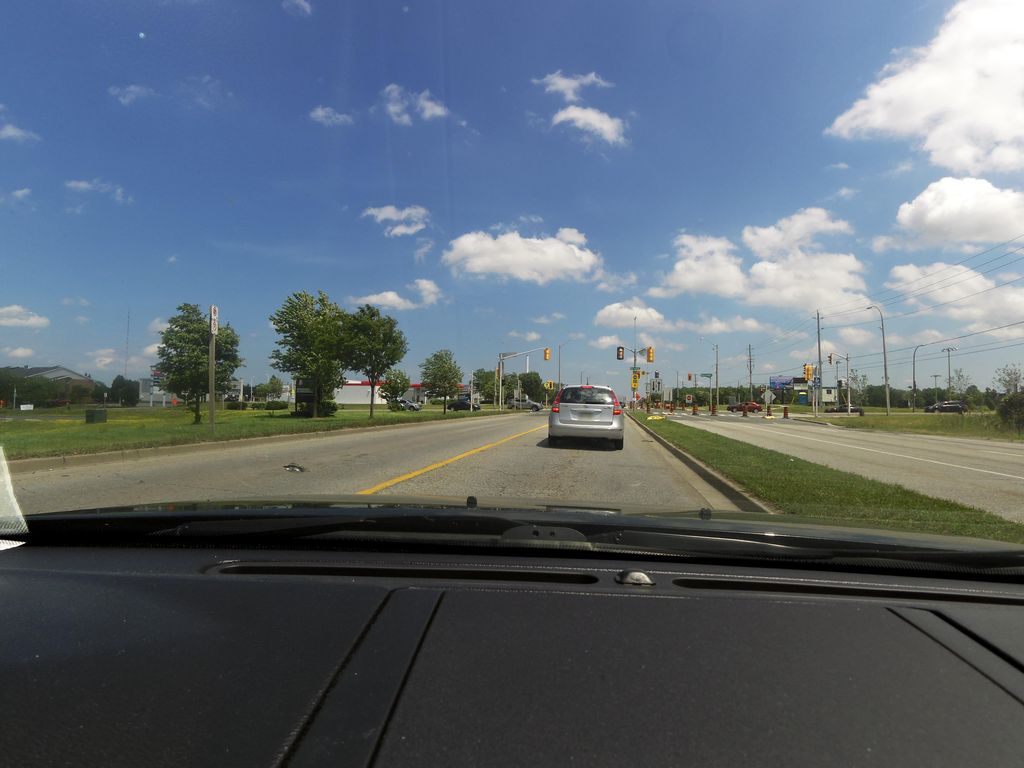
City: hamilton